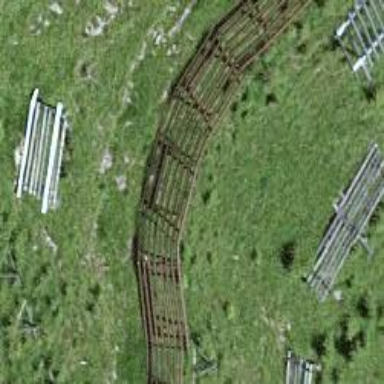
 designed to mitigate snow accumulations in specific area."